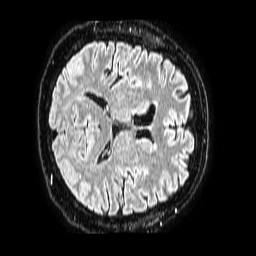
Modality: FLAIR
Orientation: axial
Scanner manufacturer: philips
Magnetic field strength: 1.5 T
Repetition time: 4.8 s
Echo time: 0.3 s